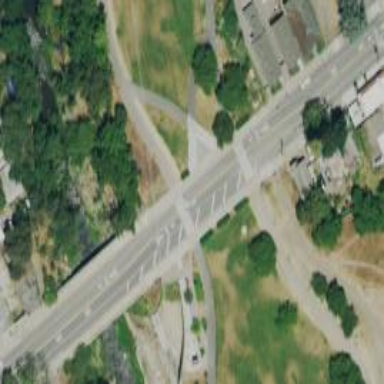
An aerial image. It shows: Marked crossing on asphalt cycleway road.